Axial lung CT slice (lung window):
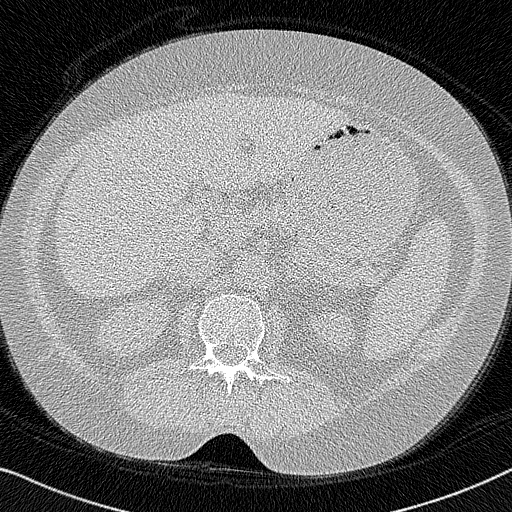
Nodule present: no